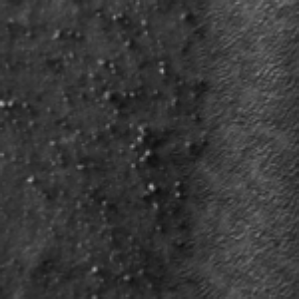
Label: frost